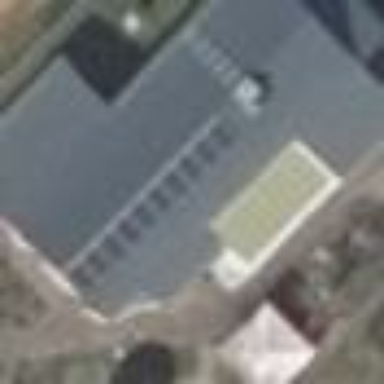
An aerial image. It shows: Detached building with gabled roof.